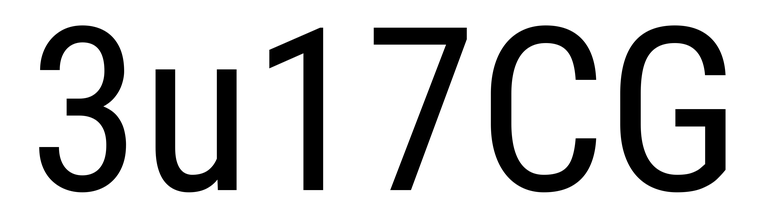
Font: Roboto_Condensed_Regular